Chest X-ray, AP view. Patient: 57 years old, sex M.
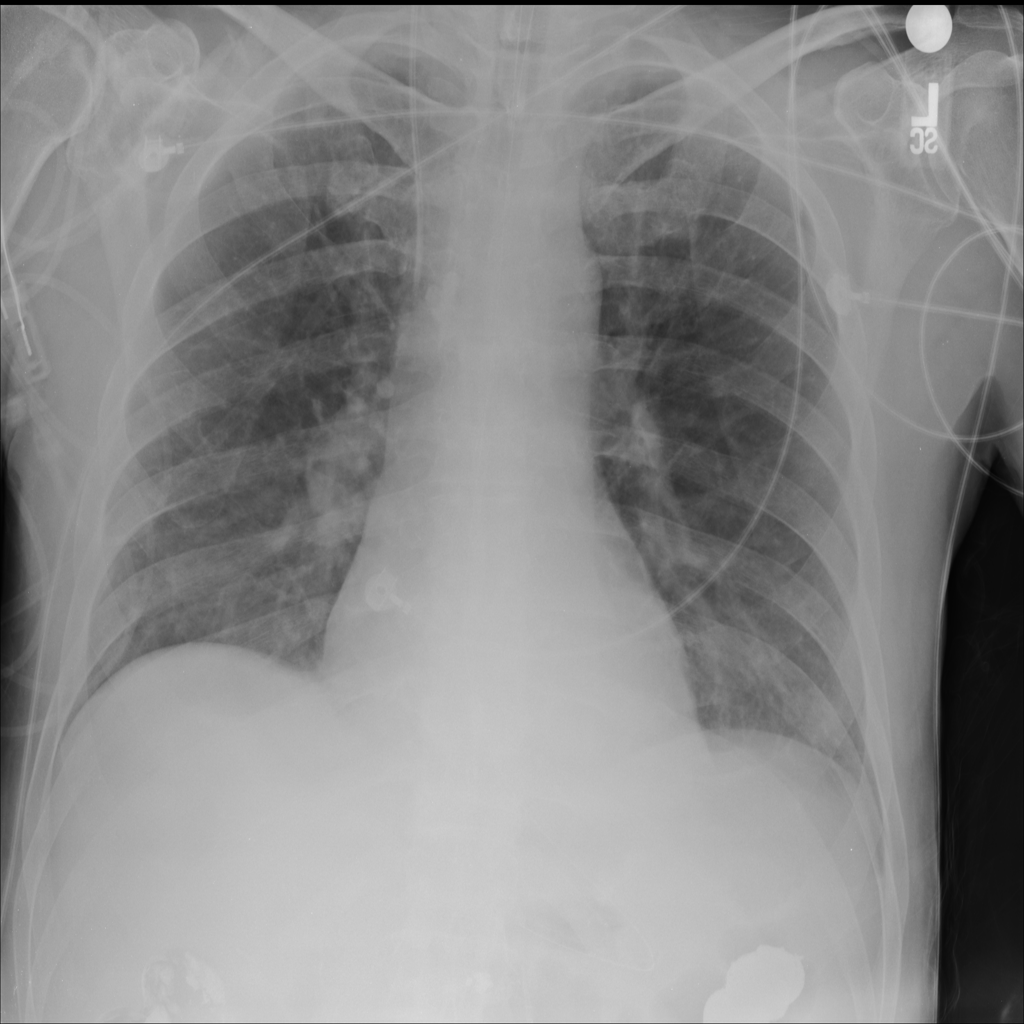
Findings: Infiltration